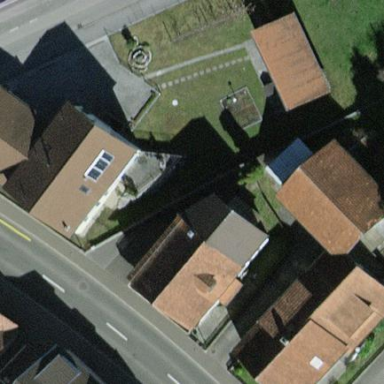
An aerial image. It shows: Detached building.